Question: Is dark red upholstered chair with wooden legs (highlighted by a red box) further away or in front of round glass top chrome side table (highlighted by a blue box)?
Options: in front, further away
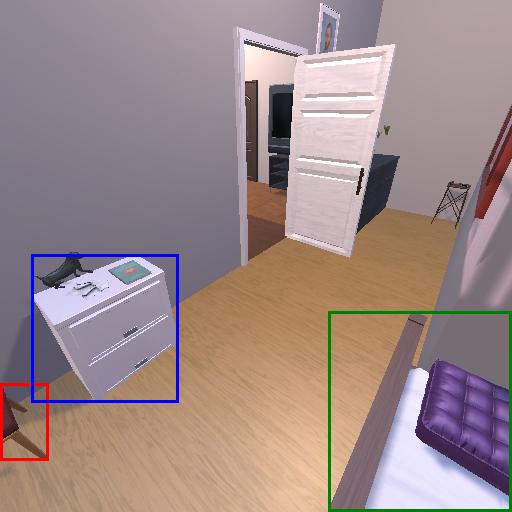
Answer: in front